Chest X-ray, AP view. Patient: 47 years old, sex M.
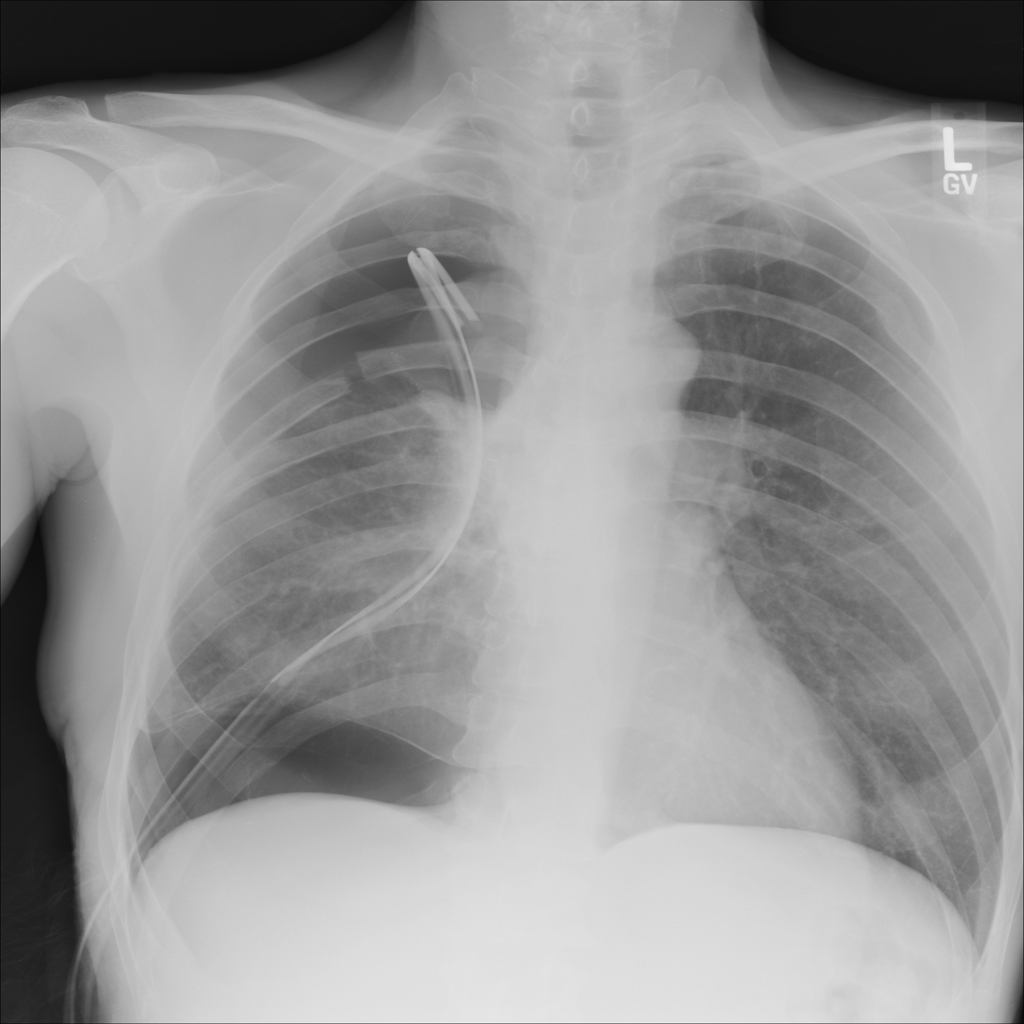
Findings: Pneumothorax